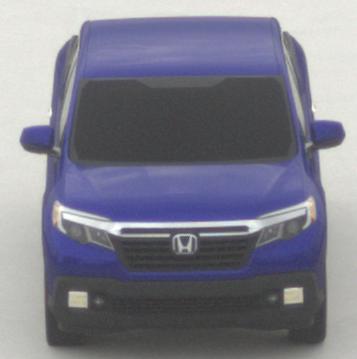
Make: Honda
Model: Ridgeline
Detailed model: Gen. 2
Model produced from: 2016
Model produced until: 2020
Doors: 4
Color: blue
Road condition: dry road
Daytime: morning or afternoon
Contrast: low contrast